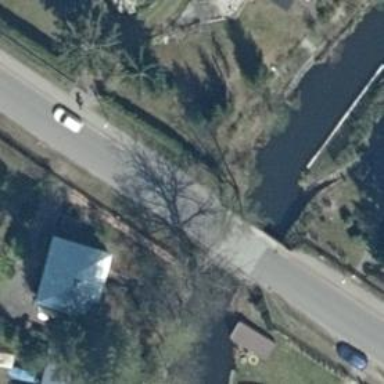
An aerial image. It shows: Residential road with asphalt surface that includes bridge.